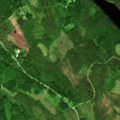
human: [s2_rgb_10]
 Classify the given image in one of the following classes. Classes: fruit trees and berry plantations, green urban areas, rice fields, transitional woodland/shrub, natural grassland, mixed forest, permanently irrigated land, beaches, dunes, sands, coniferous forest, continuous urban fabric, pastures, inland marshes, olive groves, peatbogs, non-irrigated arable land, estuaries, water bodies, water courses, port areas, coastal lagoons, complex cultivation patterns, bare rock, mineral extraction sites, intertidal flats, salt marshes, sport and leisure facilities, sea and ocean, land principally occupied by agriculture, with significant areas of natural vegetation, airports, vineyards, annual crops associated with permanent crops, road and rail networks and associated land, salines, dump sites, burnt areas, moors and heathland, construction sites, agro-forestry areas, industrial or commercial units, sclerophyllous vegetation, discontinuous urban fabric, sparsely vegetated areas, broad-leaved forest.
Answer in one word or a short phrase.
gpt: coniferous forest, mixed forest, water bodies